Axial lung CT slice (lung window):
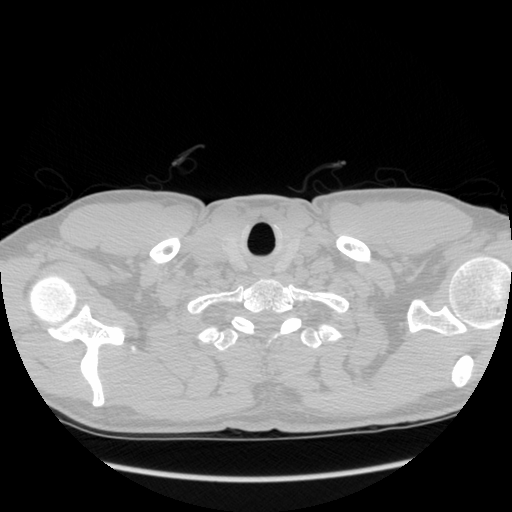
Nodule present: no